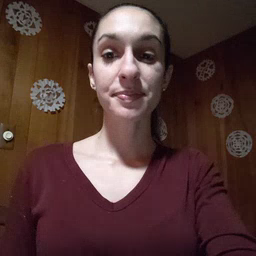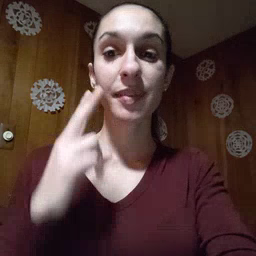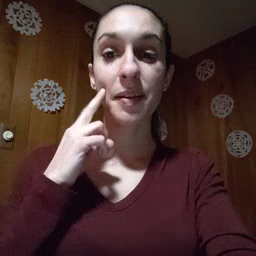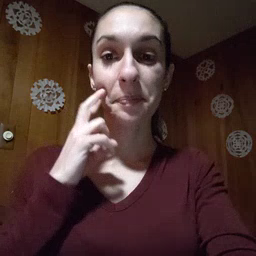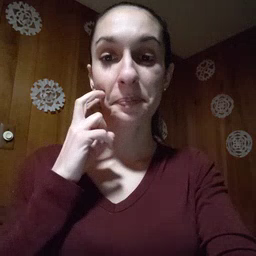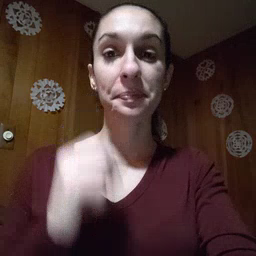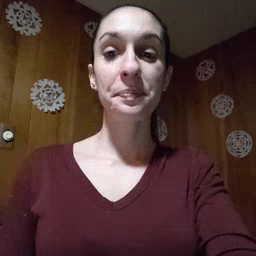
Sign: gum